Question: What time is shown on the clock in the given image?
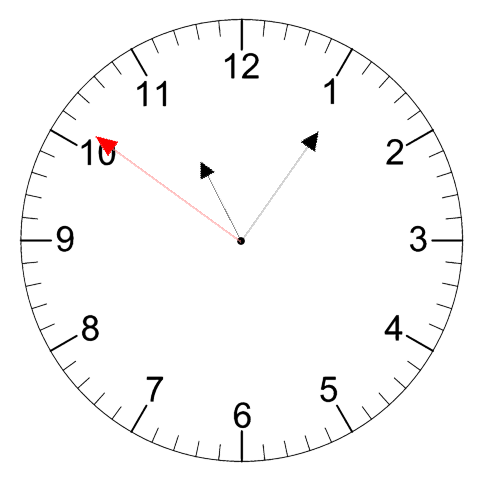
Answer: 11:05:51